Field crop: tomato
Growth stage: 2
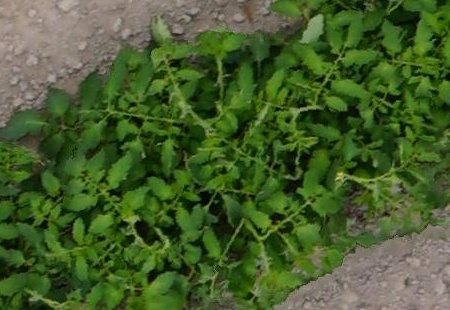
Species: tomato